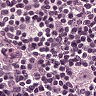
Metastatic tissue present: yes